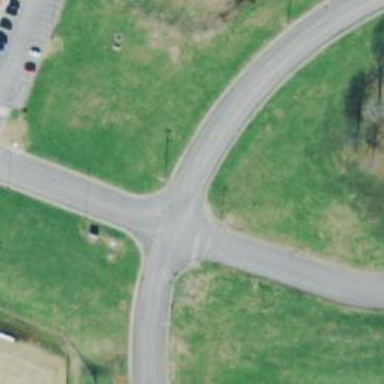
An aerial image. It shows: Uncontrolled zebra crossing on the road.